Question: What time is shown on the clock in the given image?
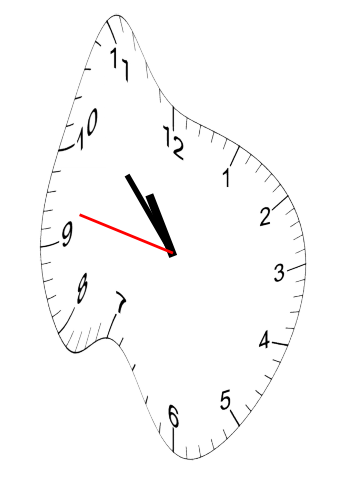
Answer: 10:52:47